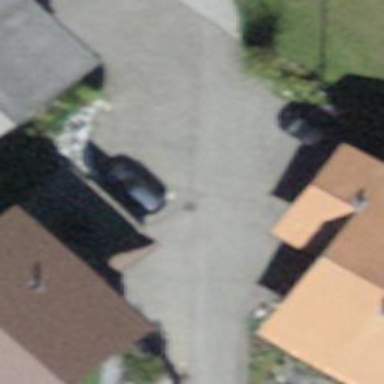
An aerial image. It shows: Driveway leading to service road.